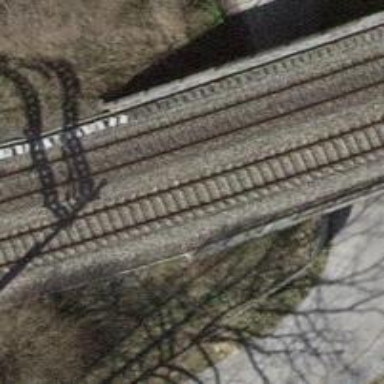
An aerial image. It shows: Bridge over electrified railway with contact line.